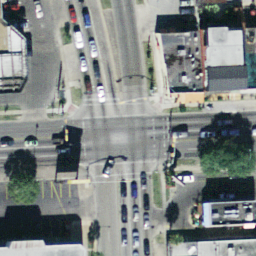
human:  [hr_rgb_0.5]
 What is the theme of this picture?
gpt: intersection

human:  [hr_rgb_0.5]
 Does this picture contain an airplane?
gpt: no

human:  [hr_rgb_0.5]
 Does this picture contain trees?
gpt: yes

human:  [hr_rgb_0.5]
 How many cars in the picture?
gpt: twenty-seven